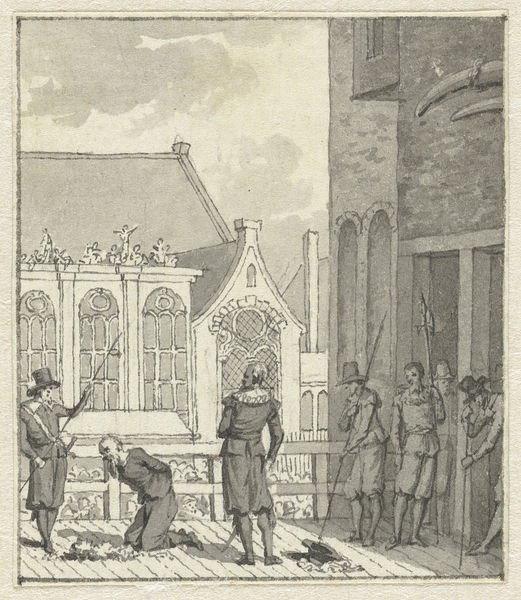
Titel: In 't Jaar 1619
Standort: Amsterdam
Institution: Rijksmuseum
Schlagwörter: himmel, aquarell, menschen, fenster, hut, skizze, zeichnung, dach, haus, malerei, zylinder, bart, wand, kragen, mensch, tod, tot, bild, wache, kirche, boden, balkon, man, mauer, lanze, soldaten, old, knie, hoch, oben, eingang, tusche, schwarzweiss, stich, knien, strafe, wachmann, wachmänner, mittelalter, sieben, lanzen, speer, speere, umbringen, maßwerk, ordnung, enthaupten, verurteilter, kastel, landsknechte, bestrafung, sepia, castel, delinquent, boring, execution, oanze